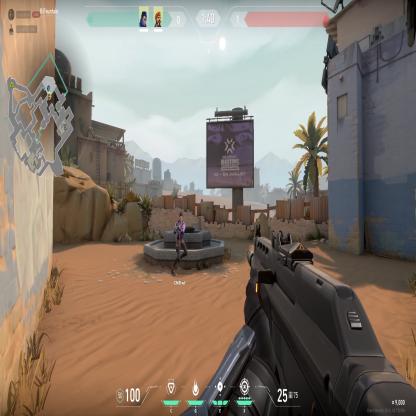
Label: teammate